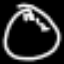
Label: clock